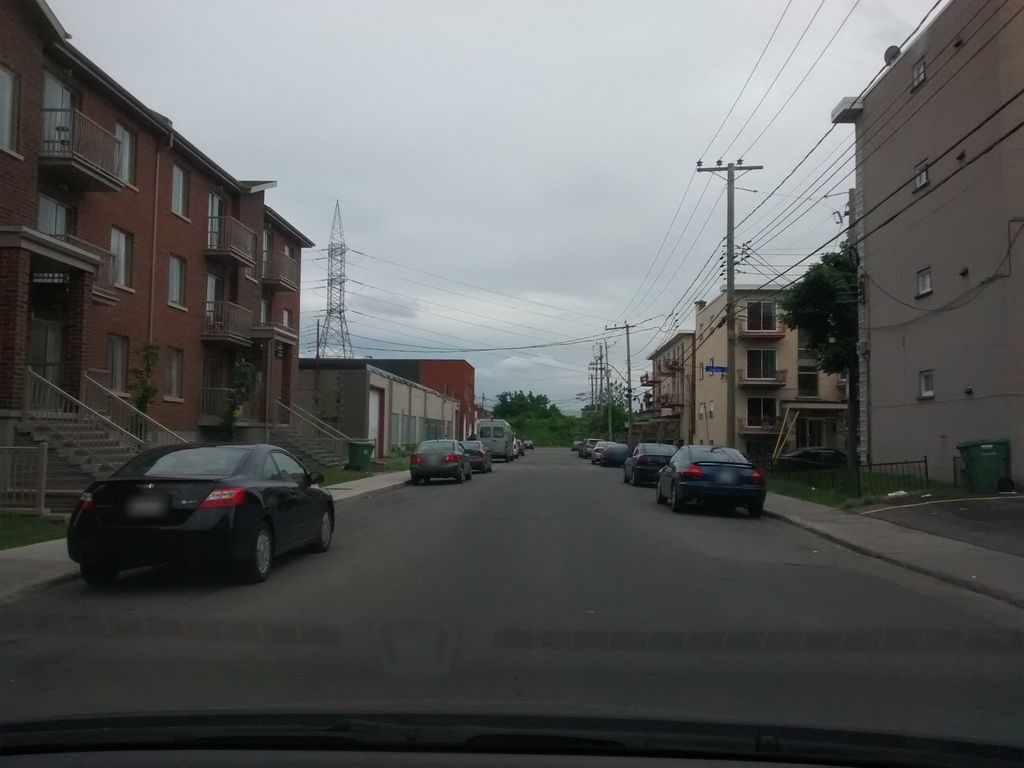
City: montreal